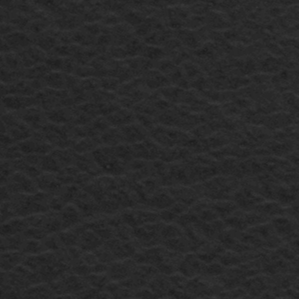
Label: frost